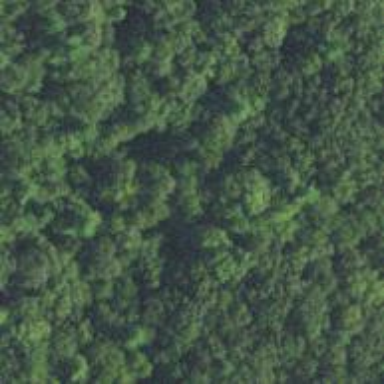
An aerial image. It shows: Mixed woodland with various types of leaves.